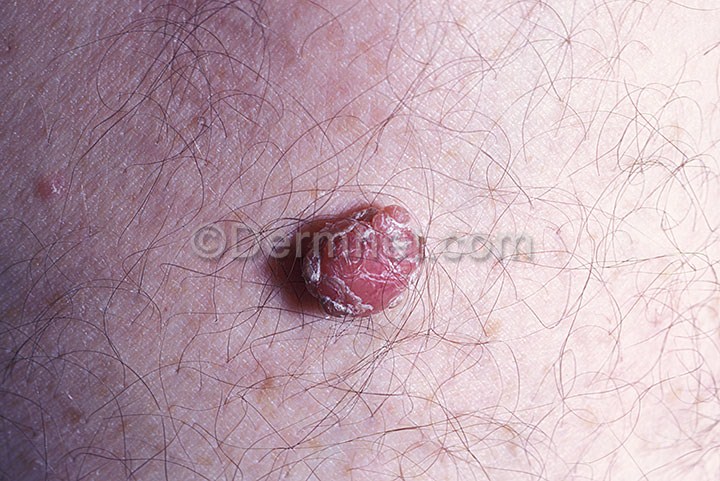
Disease: Herpes HPV and other STDs Photos